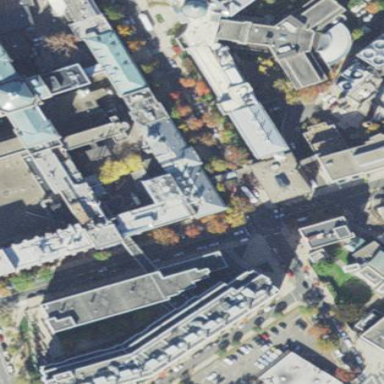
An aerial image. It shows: View of university building.